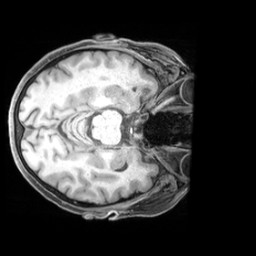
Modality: T1w
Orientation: axial
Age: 62
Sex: female
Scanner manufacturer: siemens
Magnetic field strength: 3 T
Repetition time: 1.97 s
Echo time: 0.00206 s